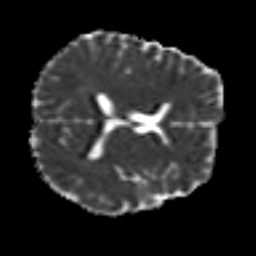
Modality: MD
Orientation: axial
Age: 36
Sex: female
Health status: healthy
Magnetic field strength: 3 T
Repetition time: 8.4 s
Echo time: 0.0926 s